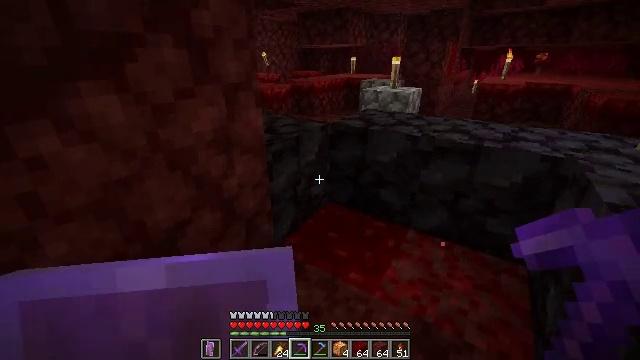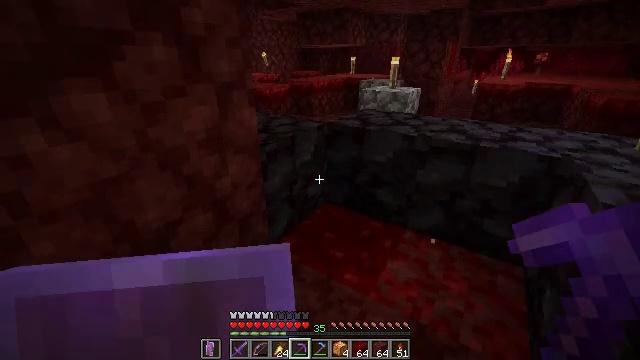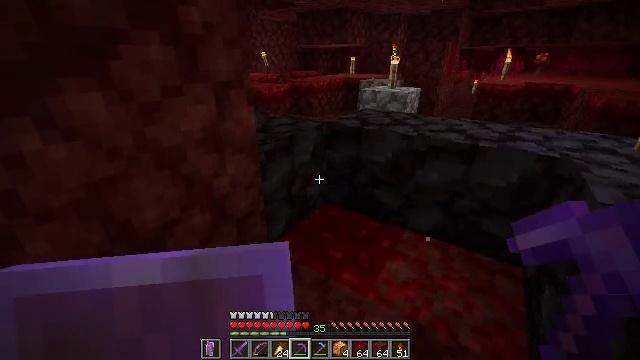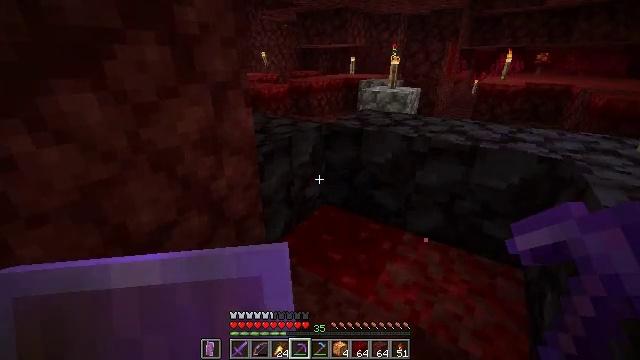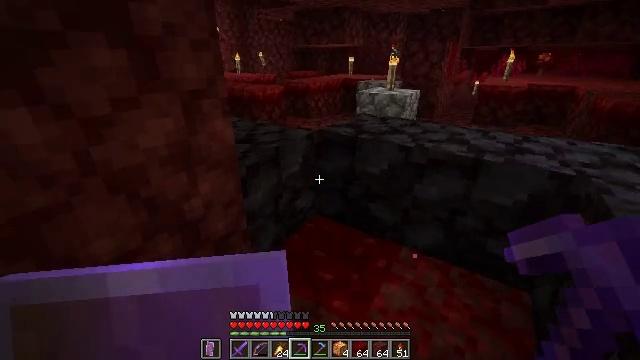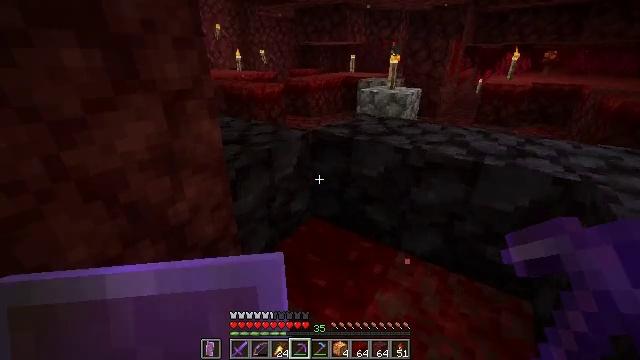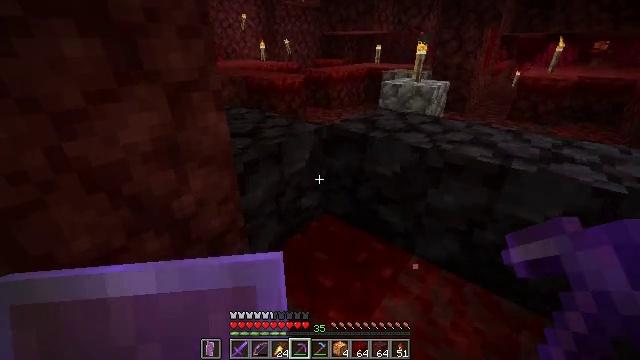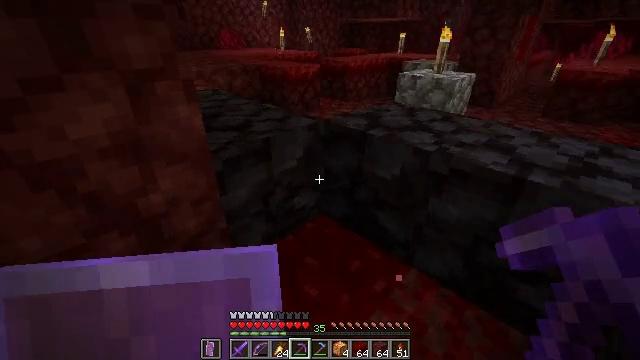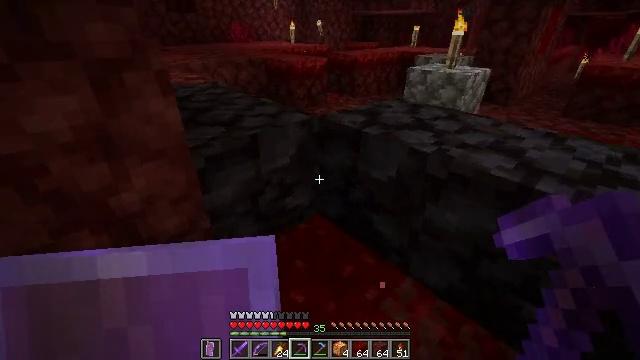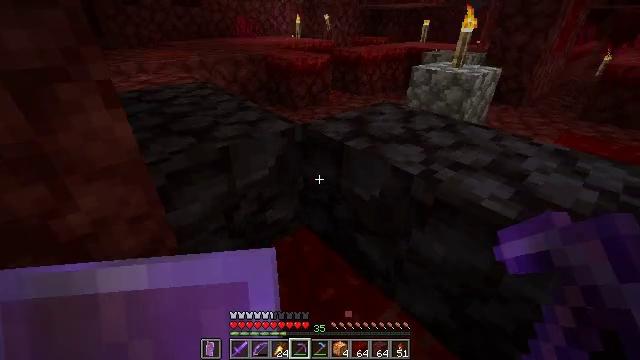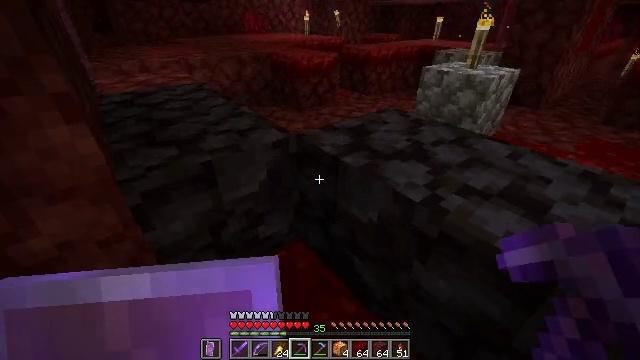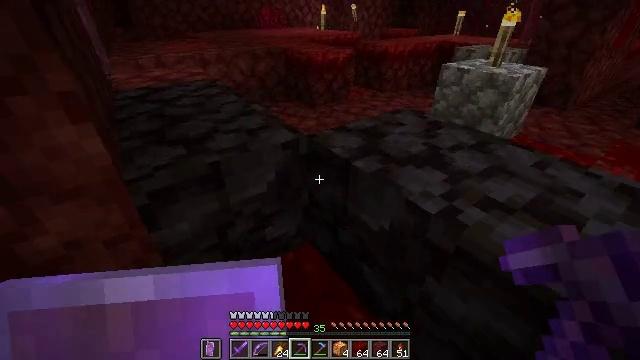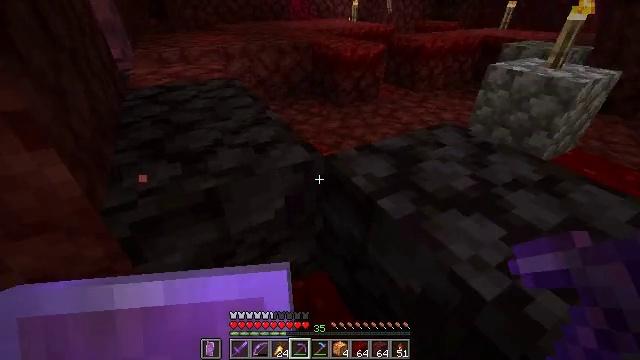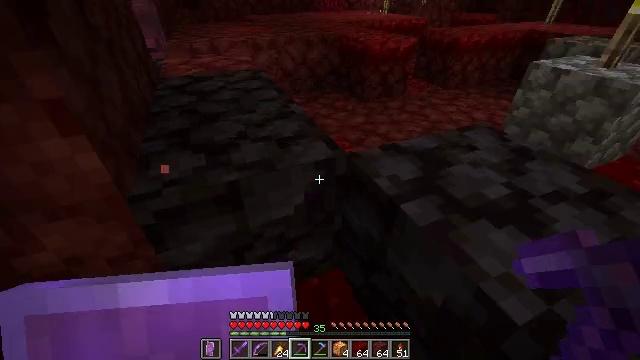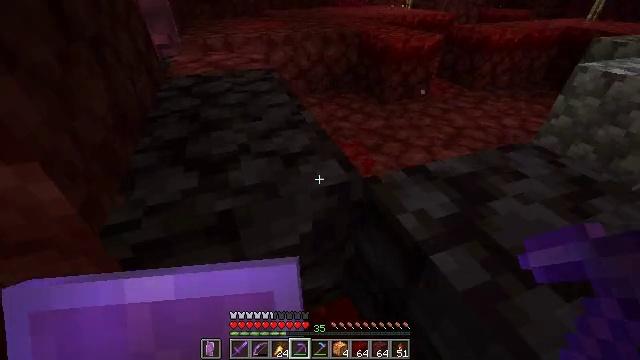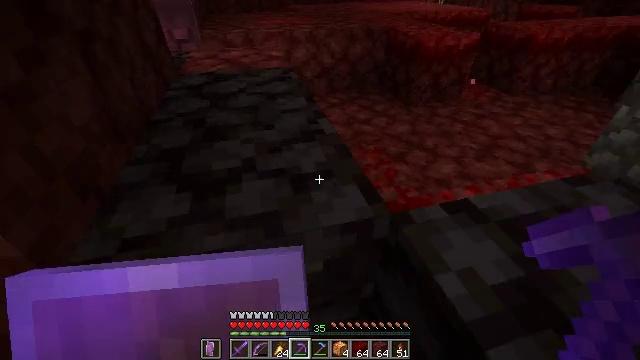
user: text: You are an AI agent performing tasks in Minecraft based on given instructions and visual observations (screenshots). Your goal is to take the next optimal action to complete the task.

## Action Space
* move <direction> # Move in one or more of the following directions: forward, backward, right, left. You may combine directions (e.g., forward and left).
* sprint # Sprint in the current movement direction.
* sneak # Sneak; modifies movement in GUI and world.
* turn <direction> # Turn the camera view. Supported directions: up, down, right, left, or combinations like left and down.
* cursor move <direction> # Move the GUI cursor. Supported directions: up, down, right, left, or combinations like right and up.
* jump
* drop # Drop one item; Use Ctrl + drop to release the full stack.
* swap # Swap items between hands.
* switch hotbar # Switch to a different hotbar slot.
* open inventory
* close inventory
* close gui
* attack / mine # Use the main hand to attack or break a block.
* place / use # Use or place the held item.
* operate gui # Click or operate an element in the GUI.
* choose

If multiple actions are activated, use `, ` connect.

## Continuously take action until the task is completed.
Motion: motion action
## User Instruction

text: Collect the nether wart block for decoration.
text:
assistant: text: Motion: no_op
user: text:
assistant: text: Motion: no_op
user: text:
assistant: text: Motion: move forward
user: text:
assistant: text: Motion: move forward and move right
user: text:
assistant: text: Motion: move forward and move right
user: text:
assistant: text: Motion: move forward and move right, turn left and down
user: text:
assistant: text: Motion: move forward and move right, turn left and down
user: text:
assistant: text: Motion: move forward and move right, turn left and down
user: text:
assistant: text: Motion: move forward and move right, turn left
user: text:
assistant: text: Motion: move forward, turn left
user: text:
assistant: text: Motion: move forward, turn left
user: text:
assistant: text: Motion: move forward, turn left and down
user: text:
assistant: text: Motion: move forward, turn left and down
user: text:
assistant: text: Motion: move forward, turn left
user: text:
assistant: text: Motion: move forward, turn left
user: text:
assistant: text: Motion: move forward, turn left, jump
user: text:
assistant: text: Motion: move forward, turn left, jump
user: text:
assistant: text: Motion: move forward, turn left, jump
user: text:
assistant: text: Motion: move forward, turn left and down, jump
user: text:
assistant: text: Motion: move forward
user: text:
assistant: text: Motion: move forward
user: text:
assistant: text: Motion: no_op
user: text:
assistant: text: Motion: no_op
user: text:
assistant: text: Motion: no_op
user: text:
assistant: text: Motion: no_op
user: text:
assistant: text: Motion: no_op
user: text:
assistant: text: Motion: no_op
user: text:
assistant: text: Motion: no_op
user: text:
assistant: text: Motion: no_op
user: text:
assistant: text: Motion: no_op